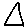
Label: triangle